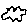
Label: cloud